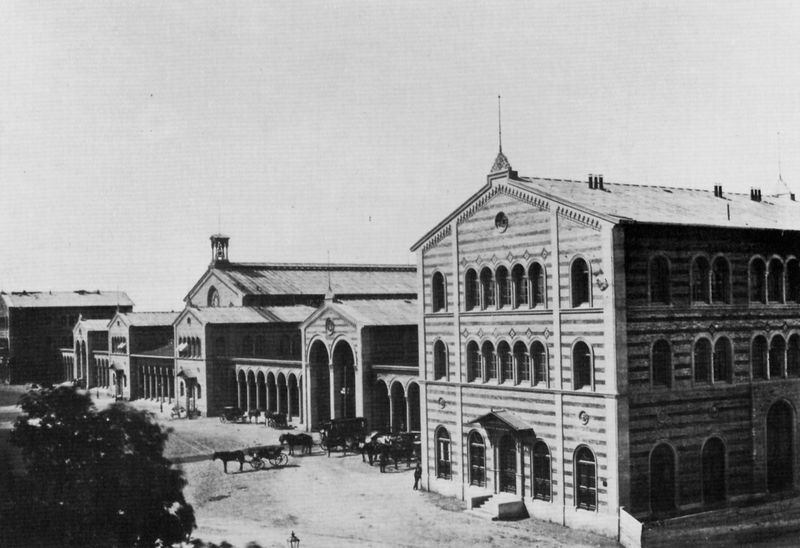
Titel: Blick auf die Hauptfront des Münchner Bahnhofs in südwestlicher Richtung
Künstler: Georg (Fotograf) Böttger
Standort: München
Institution: Stadtmuseum, Graphische Sammlung
Schlagwörter: baum, himmel, mann, weiß, bäume, menschen, stadt, fenster, laterne, schwarz, straße, säulen, zeichnung, anlage, dach, gebäude, haus, wand, architektur, mensch, stein, bild, häuser, büsche, england, kamine, pferd, pferde, räder, turm, fassade, fassaden, italien, dächer, giebel, mauer, schornsteine, hof, türe, amerika, fabrik, fuhrwerke, kutsche, kutschen, platz, industrie, rundbogen, wagen, fahnenmast, treppe, streng, streifen, stufen, tor, halle, foto, fotografie, kirchen, photographie, bögen, eingang, glockenturm, kloster, türmchen, münchen, rundfenster, schwarz weiß, militär, bahnhof, arkaden, photo, portal, rustika, tore, geometrisch, glocke, rundbögen, stall, gehöft, usa, tpr, gespann, fotographie, sten, fesnter, speicher, kaserne, antenne, stallung, hauptfassade, fahnenstange, hallen, vorplatz, aussenfassade, medaillons, droschken, gestüt, stallanlage, analog, 1900, arkdaden, hipferde, 19. jahrhundert+, kutzsc he